You are looking at the wavelet scalogram of a bearing's acceleration signal. What is the most likely bearing condition (normal, inner_race, outer_race, ball)?
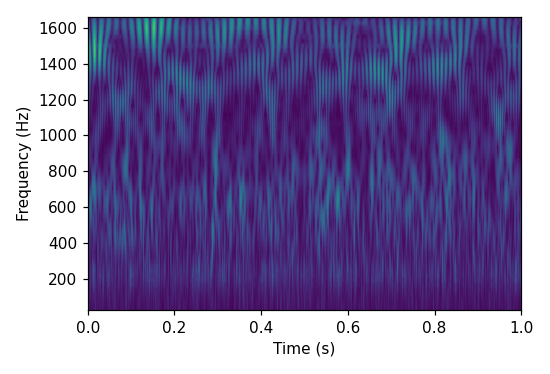
Answer: outer_race